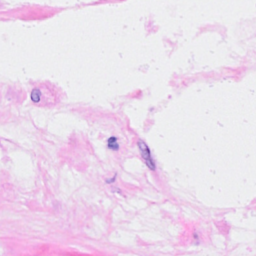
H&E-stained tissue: Breast